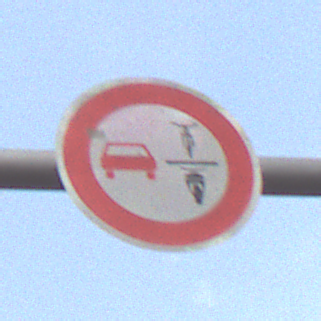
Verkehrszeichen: VerbotUeberholenEinspurigeFahrzeuge
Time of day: Midday
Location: Outdoor (Nature)
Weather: PartlyCloudy
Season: NotSpecified
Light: Natural